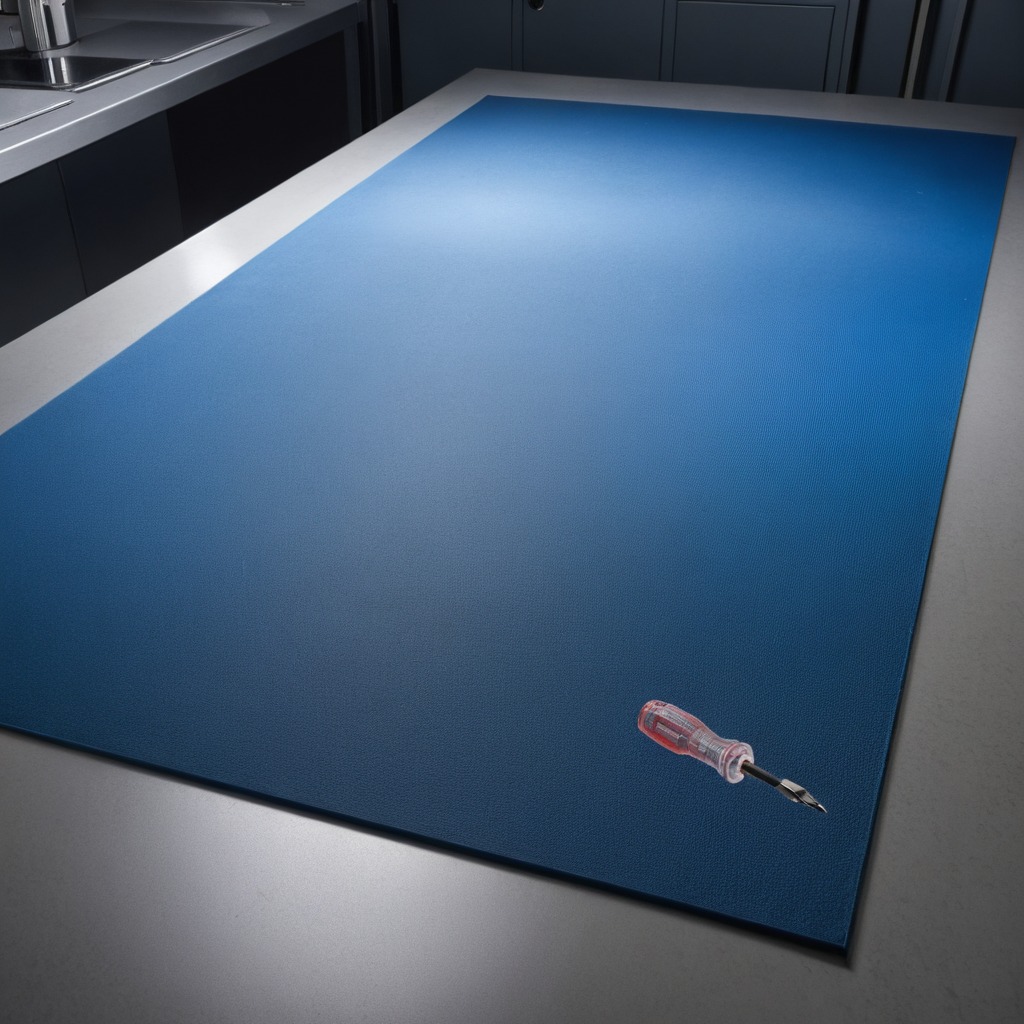
A screwdriver is lying on a clean granite tabletop covered with a blue rubber mat inside a workshop under bright overhead lighting crisp shadows high clarity worn but beneath the mat.